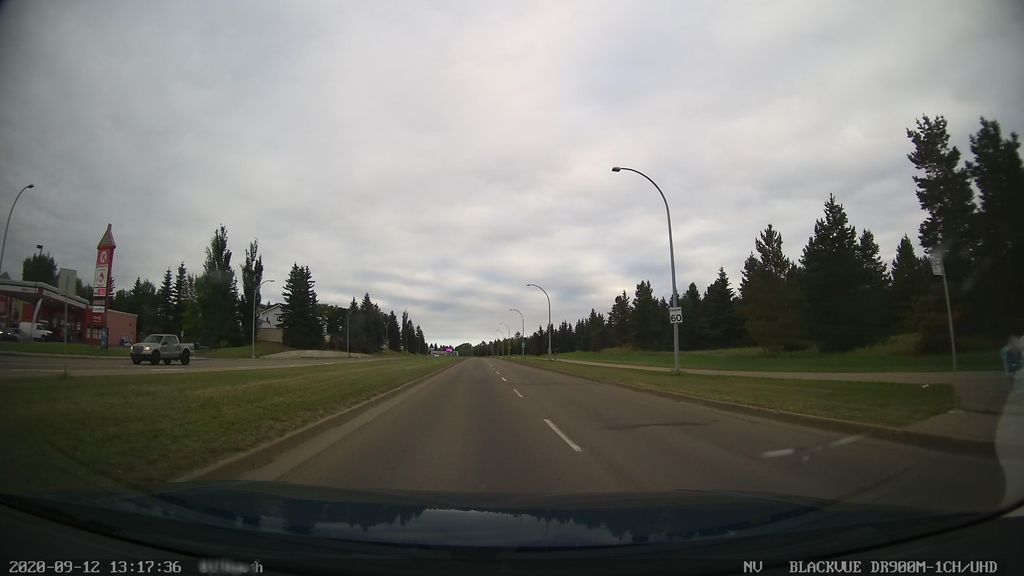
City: edmonton